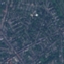
Land use / land cover: Residential